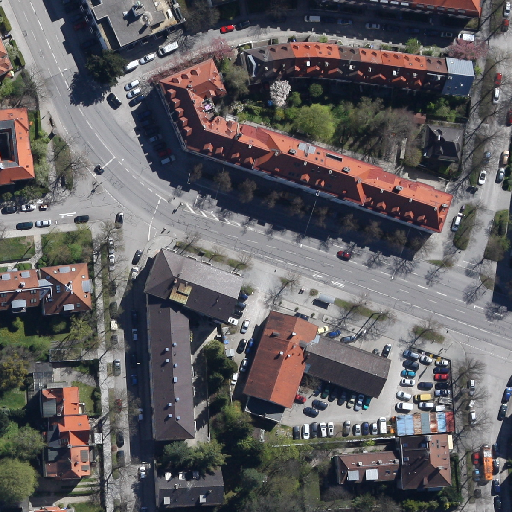
Referring expression: paved road along with tree